Question: I'm interested in ways to render a span that to look something like one of these:

Here are the tricks I plan on using:
- '@font-face'- '-{moz/webkit/o}-transform:rotate'
It's for a personal project so assuming the most modern CSS support is fine. Maybe border-images could help? I'd like to avoid image splicing all over the place -- if it really comes down to that I'll just skip the border all together and rely on a font for the look.
I'm just curious how the CSS gurus around here would approach this.
There is now a CSS property for this, 'mask-image'. More <URL>.
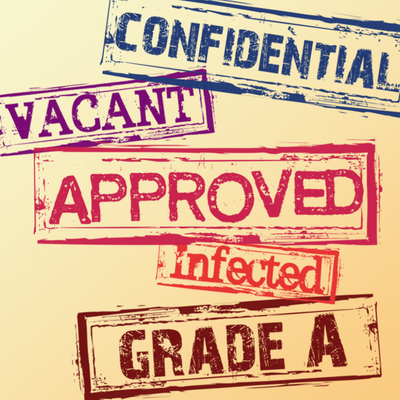
Answer: There is no specific css solution for the grunge look. You'll have to rely on a typeface for that, or an image (such as some sort of 'grungy' splotch pattern that matches the background color on top of the type).
The only other CSS that might be applicable is to use an RGBA color set to perhaps 80 or 90% opacity to allow a bit of whatever background pattern you might use seep through as would be the case with a real ink stamp.
I love doing as much as I can with CSS, but for that specific look, I'd stick with an image. Images still serve a purpose. ;o)